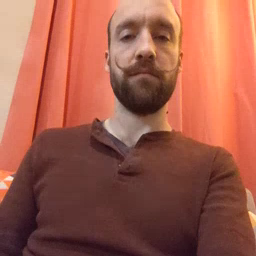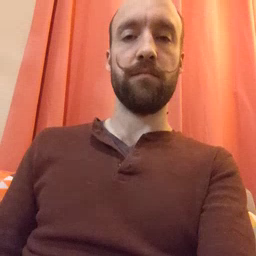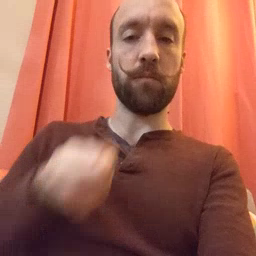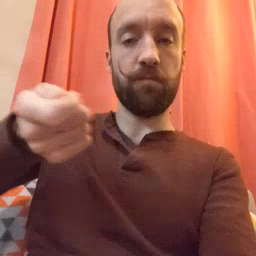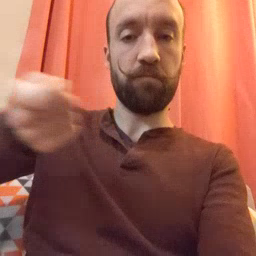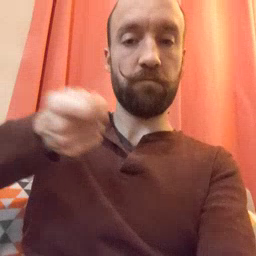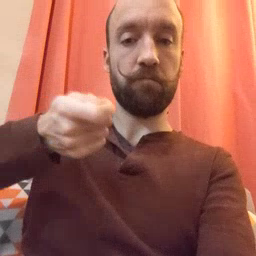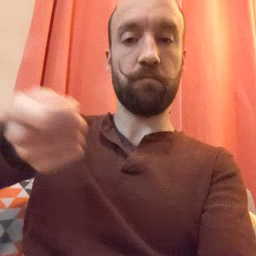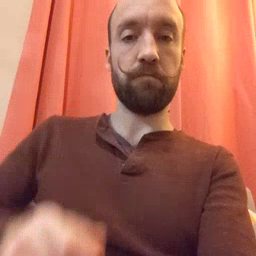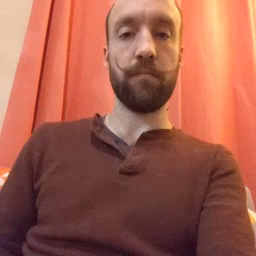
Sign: vacuum